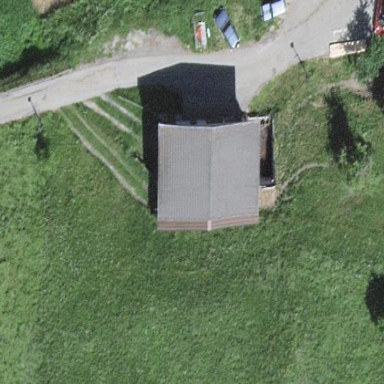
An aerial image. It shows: Simple and straightforward house.